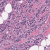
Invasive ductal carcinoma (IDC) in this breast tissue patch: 1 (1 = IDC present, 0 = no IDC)